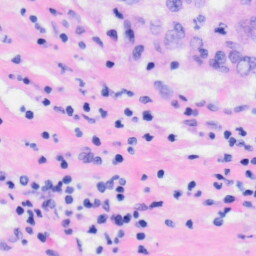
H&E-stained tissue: Liver